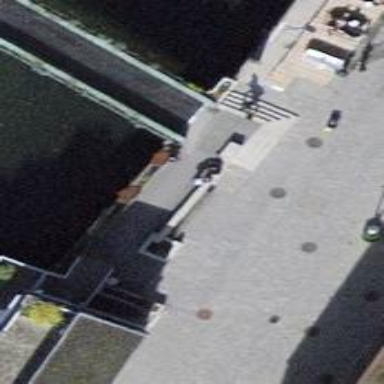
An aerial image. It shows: Footway bridge with metal surface.